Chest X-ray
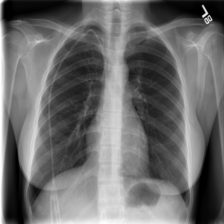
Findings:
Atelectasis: negative
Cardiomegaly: negative
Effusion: negative
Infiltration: negative
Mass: negative
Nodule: negative
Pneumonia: negative
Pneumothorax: negative
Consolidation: negative
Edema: negative
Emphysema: negative
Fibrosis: negative
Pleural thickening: negative
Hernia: negative